Question: I'm coming from an iOS background and having trouble laying out elements in HTML and using CSS. I want to create something as "simple" as this:

I want to be able to split the screen in separate divs but have all the fieldsets align with each other. (They are fieldsets but I didn't draw them in my primitive mockup. I also didn't put anything in the third box but there's more stuff in there).
But here are some of my questions:
Box 1 questions:
I basically have 'style="display:block;"' in all my elements. If I have an overarching div as 'style=display:block', I don't get the same effect. Is there a better way to do that?
Box 2 general question:
I ended up hardcoding all my styles to sort of achieve the image shown. It doesn't seem very usable or scalable. Any general principals I should start with?
'''
<div style="display:inline-block; vertical-align:top; float:left; width:25%">
<fieldset>
<legend>First fieldset</legend>
<div style="display:block;">field 1
<input type="text" style="display:block;" />
</div>
<div style="display:block;">field 2
<select style="display:block;">
<option>field 2 options</option>
</select>
</div>
<div style="display:block;">field 3
<input type="text" style="display:block;" />
</div>
</fieldset>
</div>
<div style="display:inline-block; vertical-align:top; width:33%">
<fieldset>
<legend>Second fieldset</legend>
<div style="clear:both"></div>
<div class="one-half" style="display:inline-block; float:left;">
<input type="radio" name="scoops" />Single
<div style="display: block">Radio 1</div>
<div style="display: inline">Radio 2
<input type="text" />
</div>
<div style="display: block">
<input type="checkbox" />Radio 3</div>
</div>
<div class="one-half" style="display:inline-block;">
<input type="radio" name="scoops" />Double
<div style="display: block">Blah 1</div>
<div style="display: inline">Blah 2
<input type="text" />
</div>
<div style="display: block">
<input type="checkbox" />Blah 3</div>
</div>
</fieldset>
</div>
'''
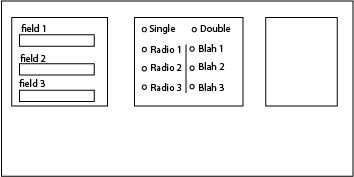
Answer: Your title says it all, don't use inline styles or it will quickly become a mess. Create an external stylesheet to hold all CSS, and style groups of elements targeted with CSS selectors.
Start by simplifying the structure. You have three columns, so three divs. It's a good idea to wrap them too:
'''
<div id="wrapper">
<div id="col1"></div>
<div id="col2"></div>
<div id="col3"></div>
</div>
'''
So you want them side-by-side. Floating them or using 'inline-block' elements are two common techniques to achieve that. You tried to use both at the same time, choose one. I'll give an example for floating:
'''
#wrapper { overflow: hidden; } /* clear the floats at the end,
so the wrapper extends down */
#col1, #col2, #col3 { float: left; }
#col1 { width: 25%; }
#col2 { width: 33%; }
'''
You also don't need a div wrapping every field, and you don't have to manually make divs 'block' (they are blocks by default, and fieldsets are too). Use labels and make them blocks too:
'''
<fieldset>
<legend>First fieldset</legend>
<label for="fld1">field 1</label>
<input id="fld1" type="text">
<label for="fld2">field 2</label>
<select id="fld2">
<option>field 2 options</option>
</select>
<label for="fld3">field 3</label>
<input id="fld3" type="text">
</fieldset>
'''
And make them all blocks:
'''
label, input, select { display: block; }
'''
I hope this gives you a general idea you can apply to the other columns.